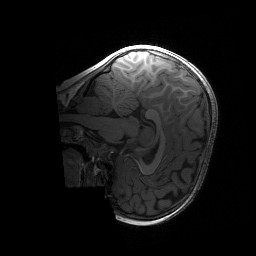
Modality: T1w
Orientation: sagittal
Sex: female
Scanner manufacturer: siemens
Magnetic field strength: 3 T
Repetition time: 1.9 s
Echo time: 0.00243 s